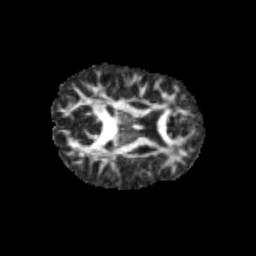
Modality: FA
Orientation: axial
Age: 11
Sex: female
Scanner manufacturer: siemens
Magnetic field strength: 3 T
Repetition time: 3.8 s
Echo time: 0.07 s